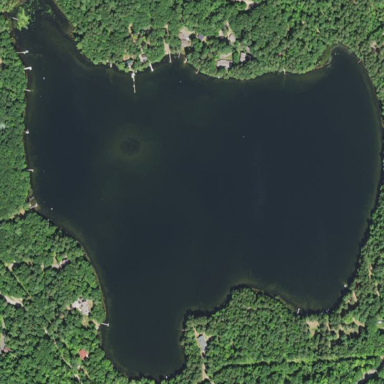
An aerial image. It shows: Beautiful lake surrounded by nature.